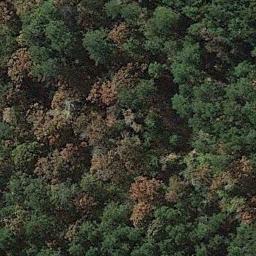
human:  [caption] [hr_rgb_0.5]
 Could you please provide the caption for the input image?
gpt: There are some crisscross paths on this land .

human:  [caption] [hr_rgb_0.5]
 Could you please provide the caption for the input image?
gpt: The forest is consist of yellow and green trees .

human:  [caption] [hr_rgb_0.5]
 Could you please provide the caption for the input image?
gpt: The forest has a lot of dense yellow trees and green trees .

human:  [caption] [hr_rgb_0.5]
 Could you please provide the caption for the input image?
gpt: Many trees with brown and green leaves are in a forest .

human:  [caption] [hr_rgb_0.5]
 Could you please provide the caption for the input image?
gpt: A forest with some brown trees and green trees .